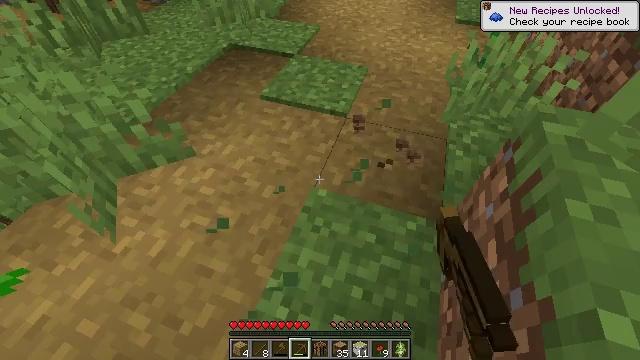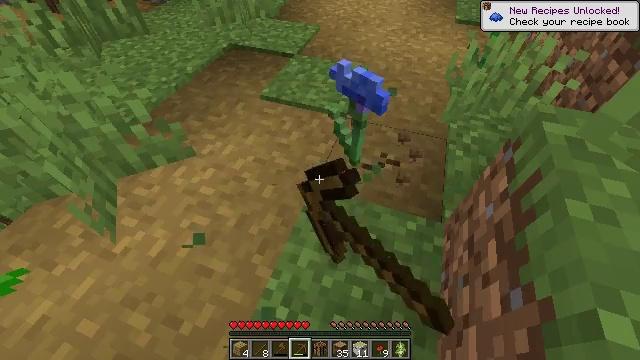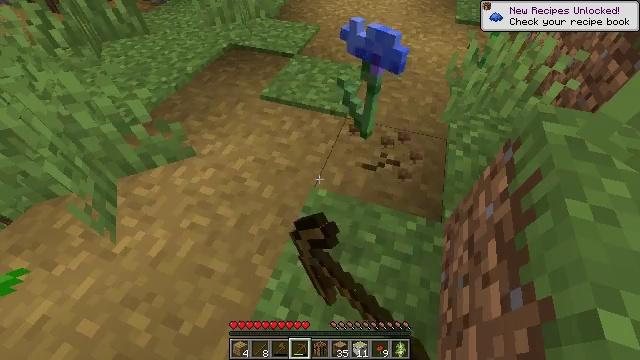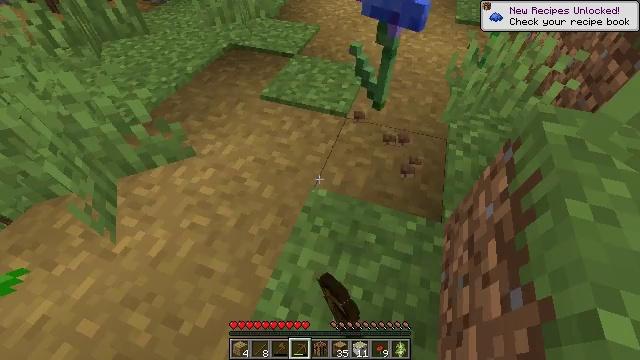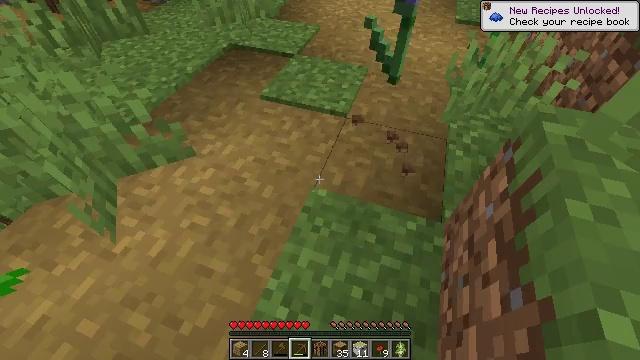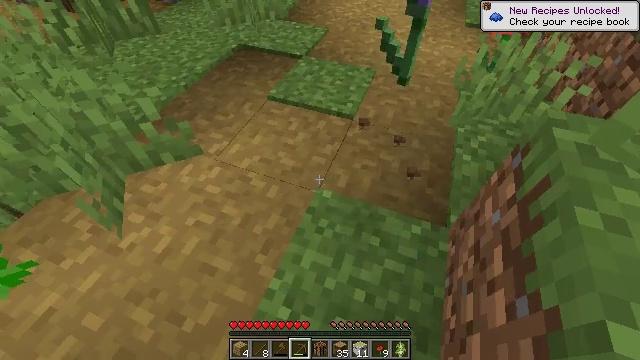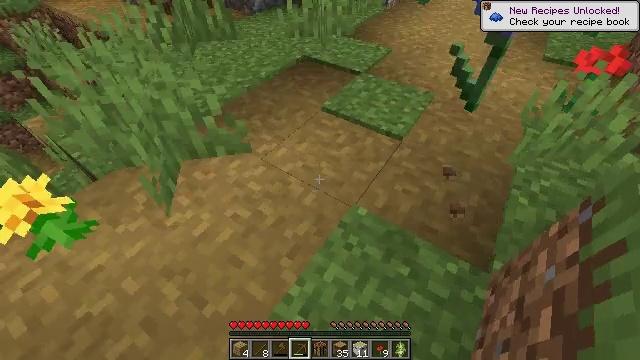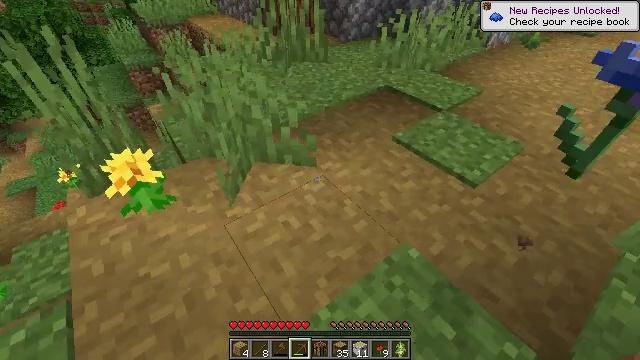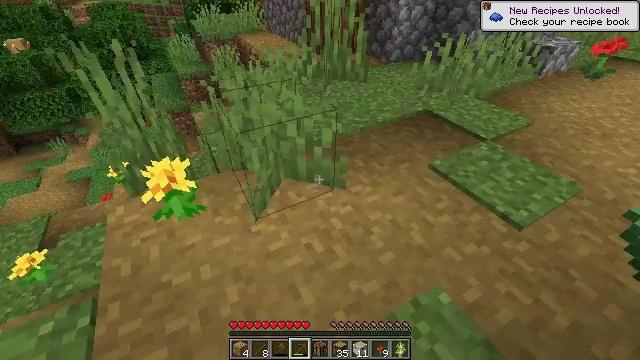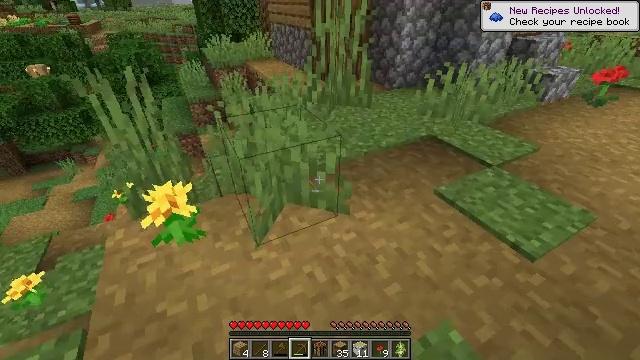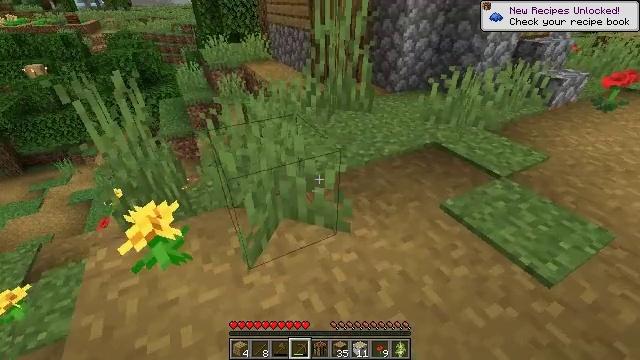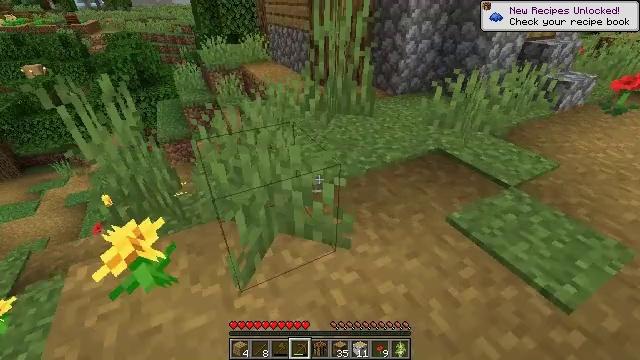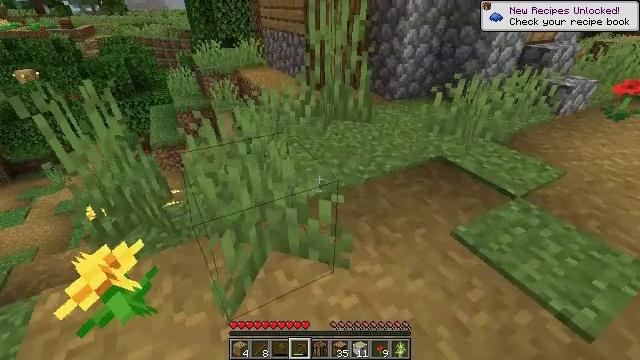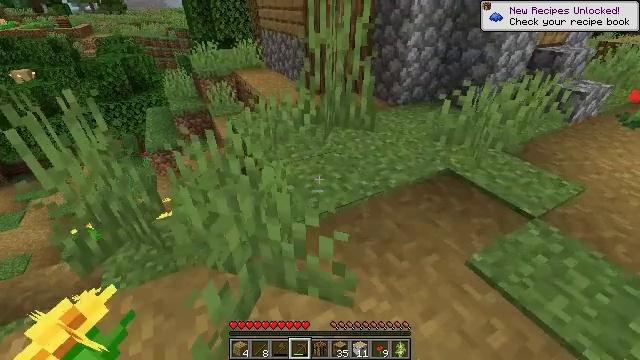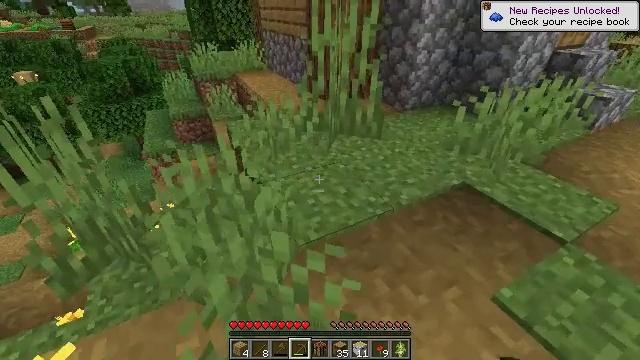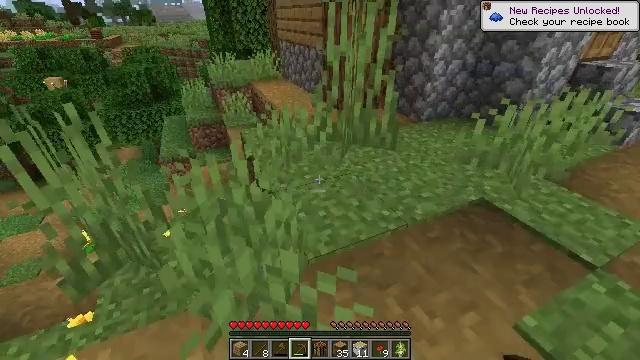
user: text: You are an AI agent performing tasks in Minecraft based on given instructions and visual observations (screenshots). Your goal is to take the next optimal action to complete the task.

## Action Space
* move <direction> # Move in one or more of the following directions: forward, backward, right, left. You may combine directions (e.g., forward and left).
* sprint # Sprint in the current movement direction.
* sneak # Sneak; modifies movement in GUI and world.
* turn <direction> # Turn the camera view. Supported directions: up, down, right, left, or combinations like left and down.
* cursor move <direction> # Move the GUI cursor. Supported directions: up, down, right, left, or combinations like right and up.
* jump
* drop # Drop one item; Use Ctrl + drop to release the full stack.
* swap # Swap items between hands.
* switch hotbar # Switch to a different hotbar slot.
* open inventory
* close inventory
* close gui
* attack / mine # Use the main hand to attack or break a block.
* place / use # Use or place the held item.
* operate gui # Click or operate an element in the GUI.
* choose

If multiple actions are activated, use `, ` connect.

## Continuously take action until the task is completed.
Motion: motion action
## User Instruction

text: Mine the dandelion from the ground.
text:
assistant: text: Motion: attack / mine
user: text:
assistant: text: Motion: attack / mine
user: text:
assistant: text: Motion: no_op
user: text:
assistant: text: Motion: no_op
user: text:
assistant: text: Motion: turn left
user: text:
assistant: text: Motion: turn left and up
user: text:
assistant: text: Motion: turn left and up
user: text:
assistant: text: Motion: move forward, turn left and up
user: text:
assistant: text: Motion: move forward, turn left and up
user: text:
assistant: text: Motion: move forward
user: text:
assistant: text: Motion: move forward
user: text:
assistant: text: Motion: move forward
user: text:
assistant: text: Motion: move forward
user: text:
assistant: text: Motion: move forward
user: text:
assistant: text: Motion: move forward, turn left and up
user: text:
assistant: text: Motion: move forward, turn left
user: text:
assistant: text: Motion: turn left
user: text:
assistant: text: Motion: turn left and up
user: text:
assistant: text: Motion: no_op
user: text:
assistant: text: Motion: no_op
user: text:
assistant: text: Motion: no_op
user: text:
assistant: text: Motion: turn left
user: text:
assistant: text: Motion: turn left
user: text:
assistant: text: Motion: turn left and down
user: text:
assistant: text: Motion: turn left and down
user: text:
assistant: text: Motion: turn left and down
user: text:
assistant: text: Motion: turn left and down
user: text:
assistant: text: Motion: turn left and down
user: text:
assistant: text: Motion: turn left and down
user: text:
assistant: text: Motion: no_op